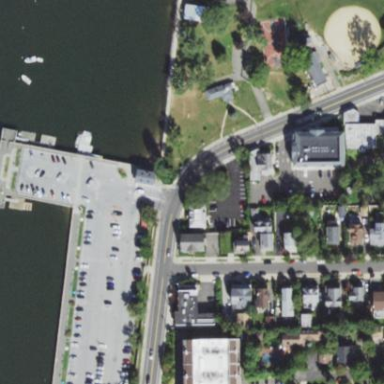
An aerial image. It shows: Sidewalk.